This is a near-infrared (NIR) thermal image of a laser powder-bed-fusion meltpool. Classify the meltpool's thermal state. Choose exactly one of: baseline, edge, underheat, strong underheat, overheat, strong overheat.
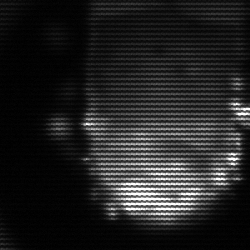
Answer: baseline